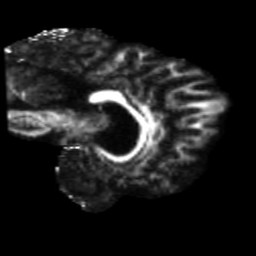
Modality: FA
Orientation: sagittal
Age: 68
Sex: female
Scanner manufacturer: siemens
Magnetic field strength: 3 T
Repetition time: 5.47 s
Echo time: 0.0854 s